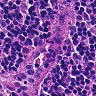
Metastatic tissue present: no